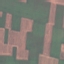
Label: AnnualCrop